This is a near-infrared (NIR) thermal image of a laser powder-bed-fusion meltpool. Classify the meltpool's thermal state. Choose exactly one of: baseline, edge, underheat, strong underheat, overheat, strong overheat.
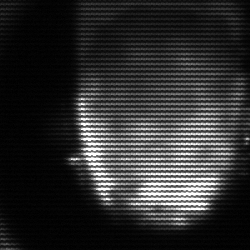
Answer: baseline